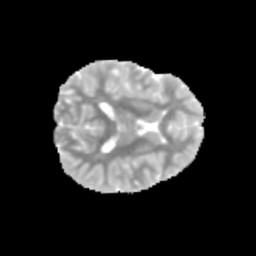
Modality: MD
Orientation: axial
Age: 13
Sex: female
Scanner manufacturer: siemens
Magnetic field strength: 3 T
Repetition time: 3.8 s
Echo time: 0.07 s